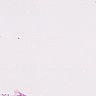
Metastatic tissue present: no